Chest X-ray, PA view. Patient: 46 years old, sex F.
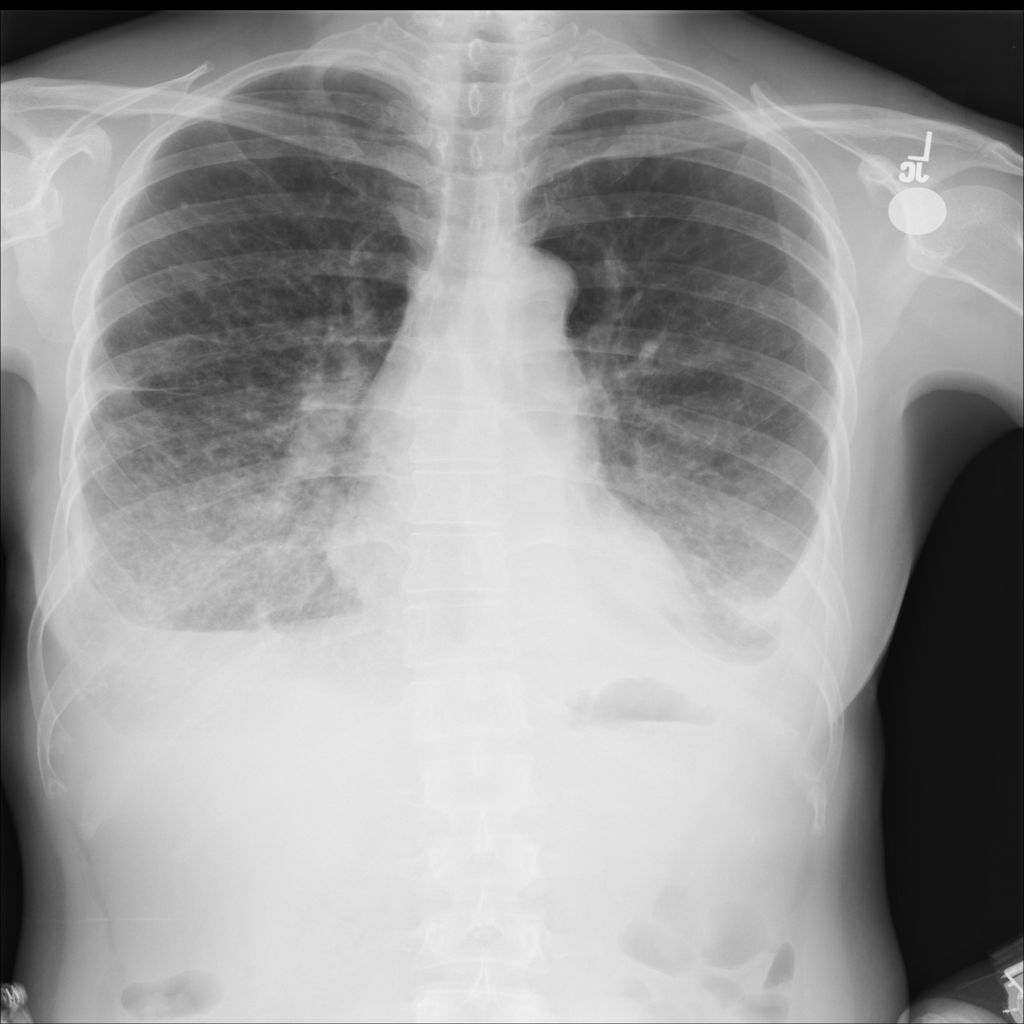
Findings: Atelectasis, Fibrosis